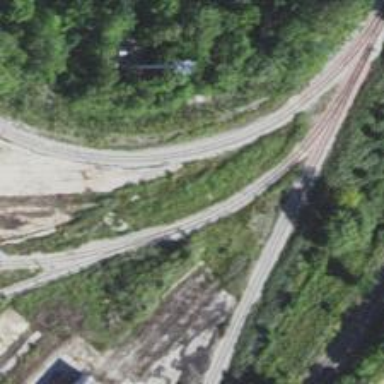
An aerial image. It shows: Abandoned railway spur.